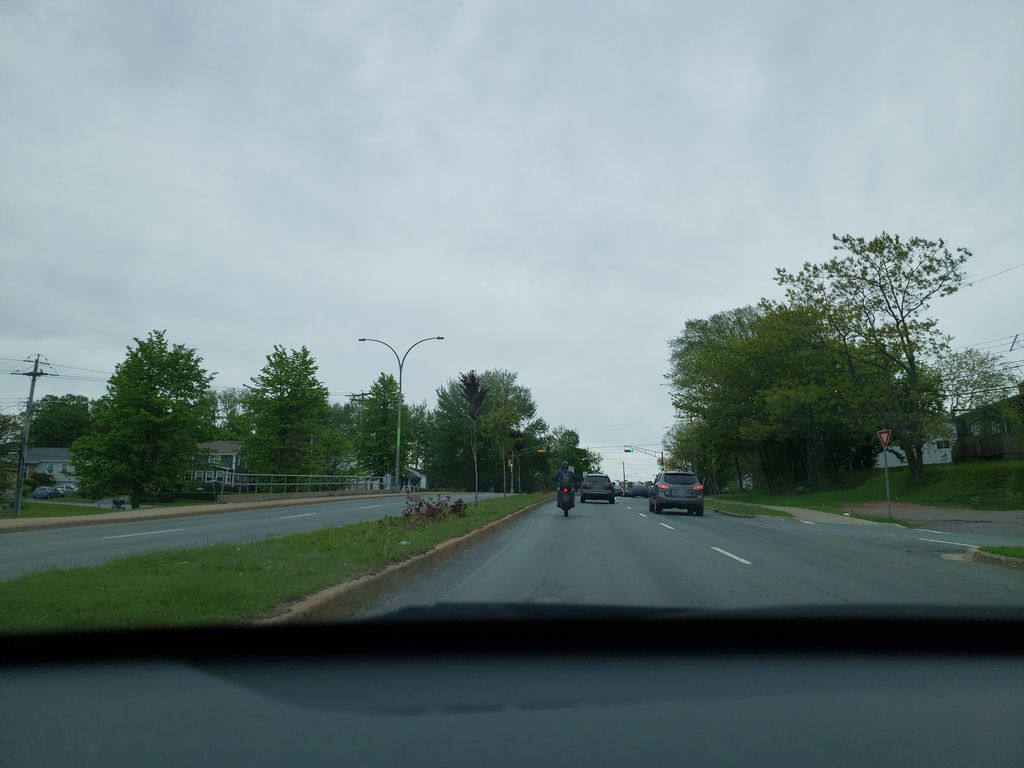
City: halifax